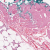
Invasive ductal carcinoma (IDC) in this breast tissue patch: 0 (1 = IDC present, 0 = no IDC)